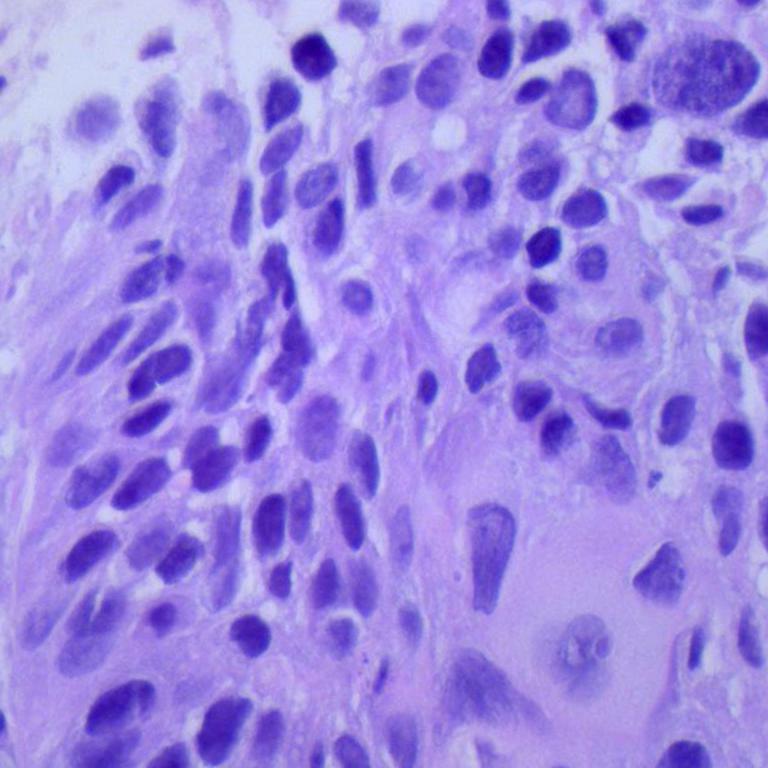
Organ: lung
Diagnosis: squamous carcinomas